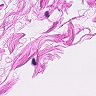
Metastatic tissue present: no